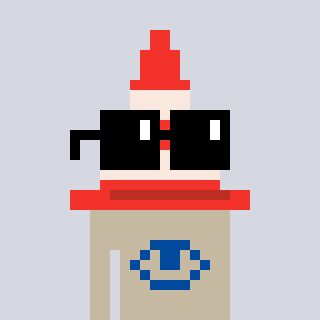
a pixel art character with square black sunglasses, a cone-shaped head and a bege-colored body on a cool background